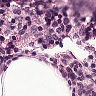
Metastatic tissue present: no